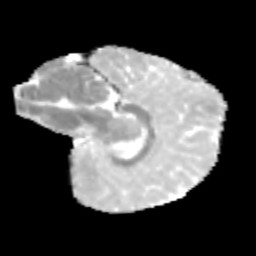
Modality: MD
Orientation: sagittal
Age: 9
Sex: male
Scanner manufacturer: siemens
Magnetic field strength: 3 T
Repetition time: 3.8 s
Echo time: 0.07 s